Question:
the in the image you can see pencil and eraser buttons, what i want is when pencil is clicked the value of the input should be changed to black, and when its eraser it should be white.
i tried this
'<button onclick="$('#color-select').val(0,0,0);$('#stroke-select').val(3);">Pencil</button>'
'<button onclick="$('#color-select').val('255,255,255');$('#stroke-select').val(30);">Eraser</button>'
but its not working, its changing the value of brush size, but color is turning black in both cases...need help.
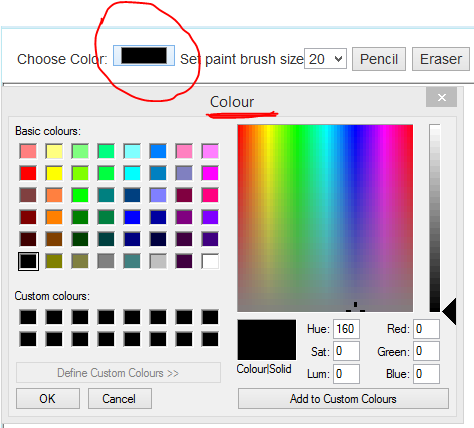
Answer: You should use the 6 character hex value for the color. The <URL> requires it.
I.e.:
'''
<button onclick="$('#color-select').val('#ffffff');$('#stroke-select').val(30);">Eraser</button>
<button onclick="$('#color-select').val('#000000');$('#stroke-select').val(3);">Pencil</button>
'''